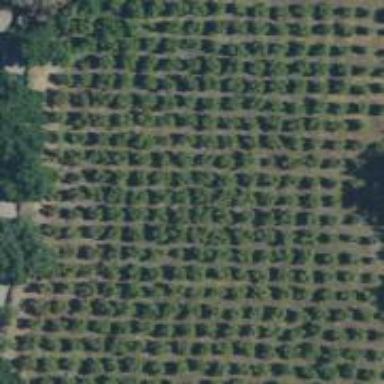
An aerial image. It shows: Orchard.